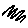
Label: zigzag